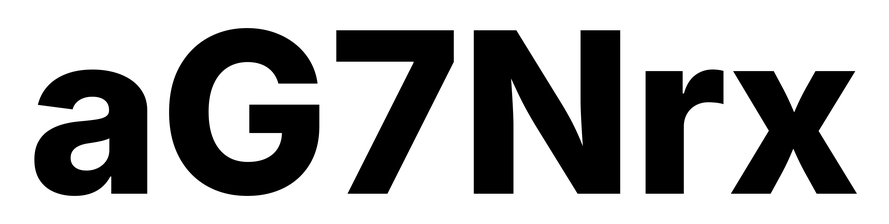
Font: Inter_ExtraBold